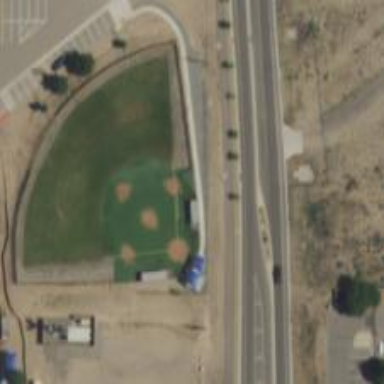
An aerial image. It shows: Baseball pitch for leisure land activities.